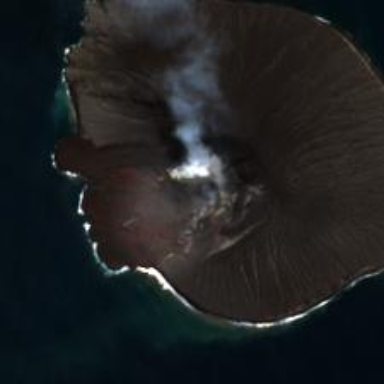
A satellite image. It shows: Majestic volcano in its natural form.